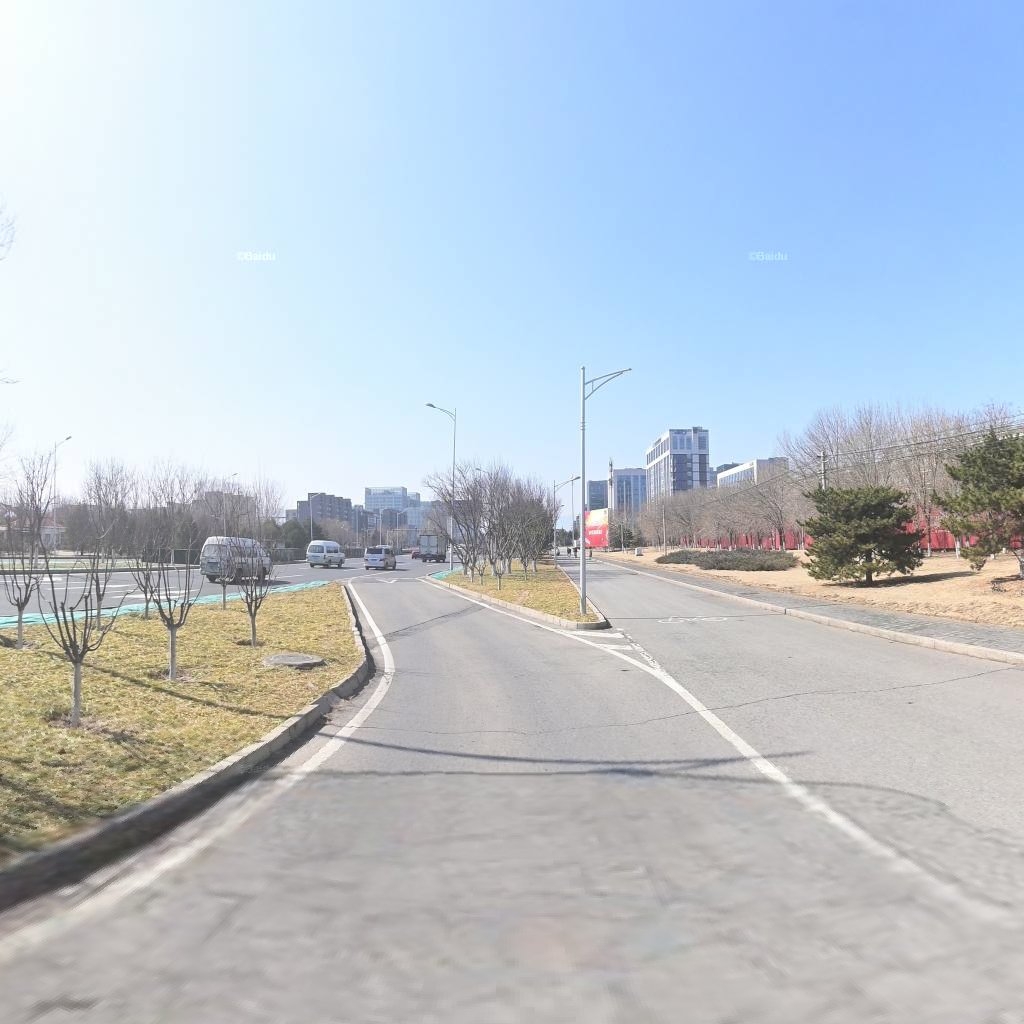
Region: Haidian
Road damage annotations: transverse crack